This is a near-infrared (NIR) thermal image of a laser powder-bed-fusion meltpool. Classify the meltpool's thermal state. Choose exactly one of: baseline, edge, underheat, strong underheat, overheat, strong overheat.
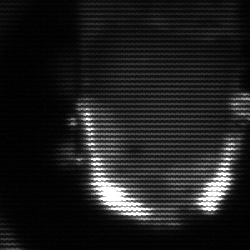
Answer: baseline